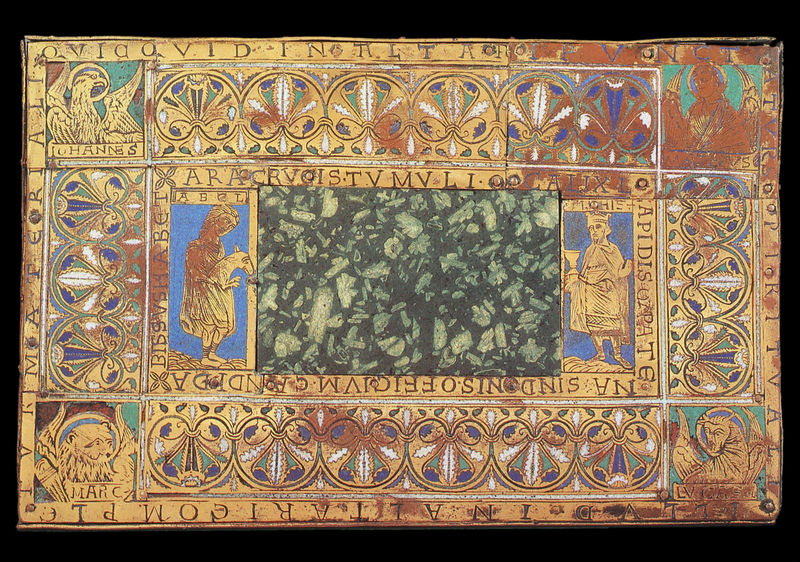
Titel: Tragaltar
Standort: Herstellungsort: Köln (EU - D - NRW)
Institution: Köln, Schnütgen-Museum
Schlagwörter: adler, blau, blätter, flügel, mann, menschen, bunt, frau, türkis, rot, tiere, muster, teppich, johannes, mensch, stein, felder, boden, gold, kelch, engel, farbig, schrift, farben, flächen, figuren, könig, inschrift, floral, ornamente, lamm, schaf, vergoldet, text, lilie, gravur, einlegearbeit, schwingen, löwe, beschlag, golden, stier, kästchen, symbole, gral, baltt, latein, lateinisch, markus, marc, apostel, evangelisten, lukas, marcus, matthäus, lucas, evangelistensymbole, tetxt, evangelistentiere